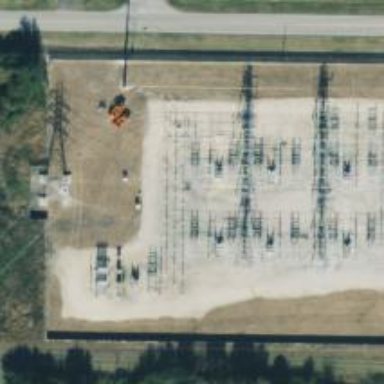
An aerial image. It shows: Switch for power supply.